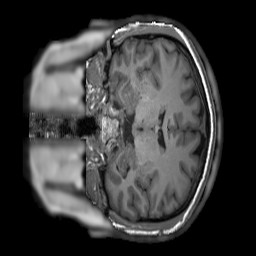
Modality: T1w
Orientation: coronal
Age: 28
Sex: male
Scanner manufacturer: siemens
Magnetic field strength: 3 T
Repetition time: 2.3 s
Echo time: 0.00232 s